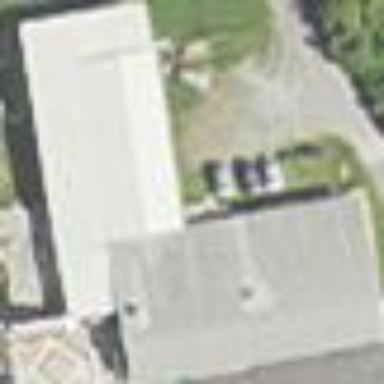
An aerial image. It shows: Building.